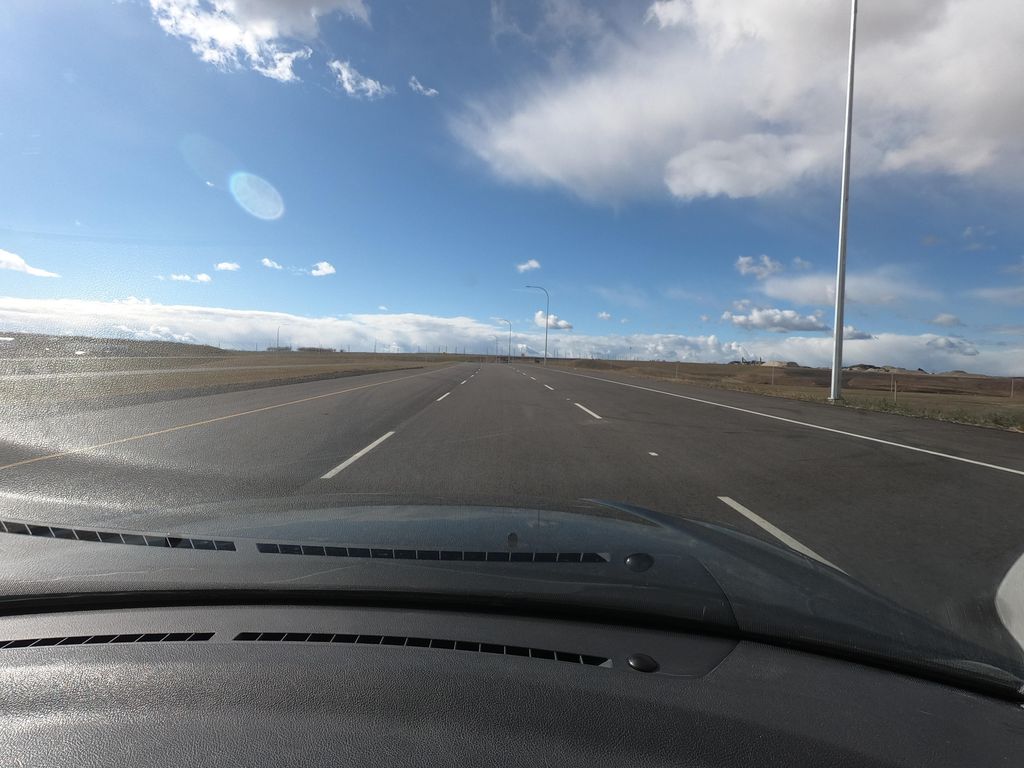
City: calgary